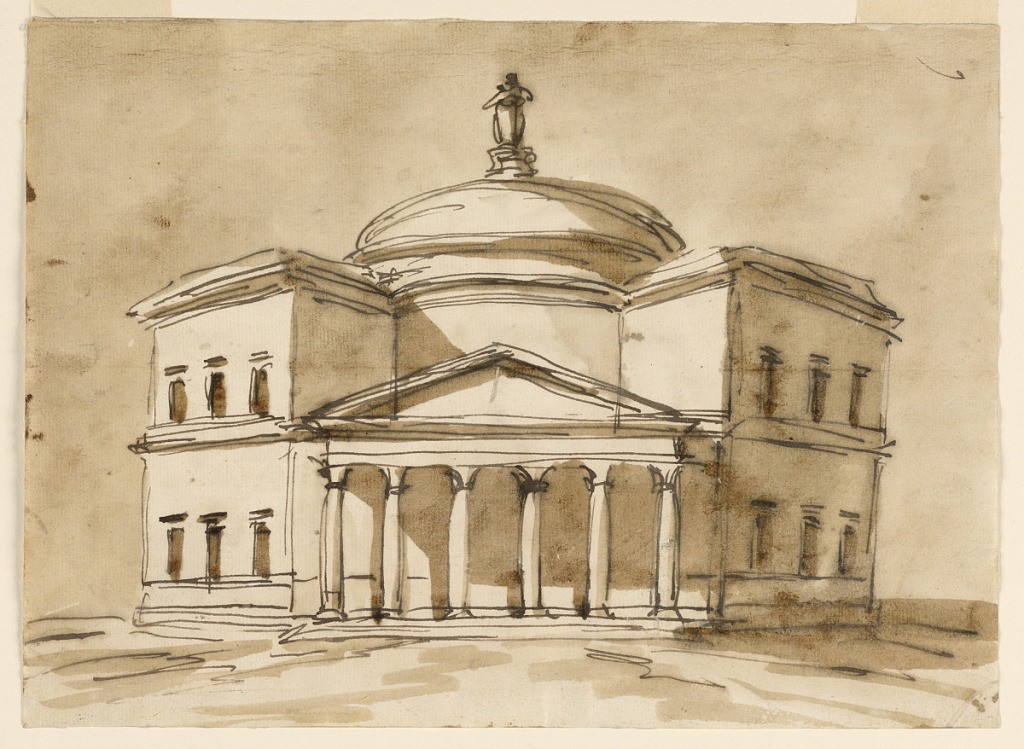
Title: Elevation of a Kaffeehaus
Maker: Giuseppe Barberi, Italian, 1746–1809
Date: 1788-1789
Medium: Pen and brown ink, brush and brown wash on lined off-white laid paper
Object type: Drawing
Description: From a domed circular central section project diagonally two wings with three windows in each of two stories. A low colonnade of six columns with a triangular pediment is in the interval. A statue on top of the low dome. Colored background.